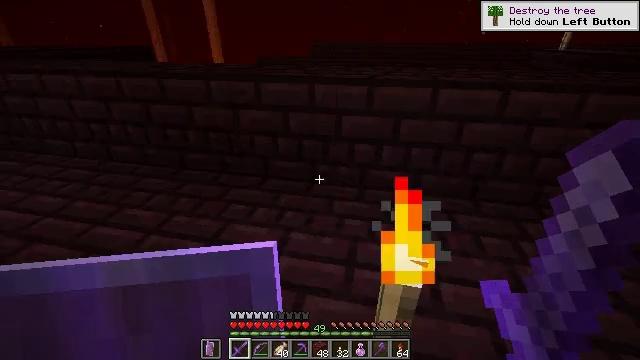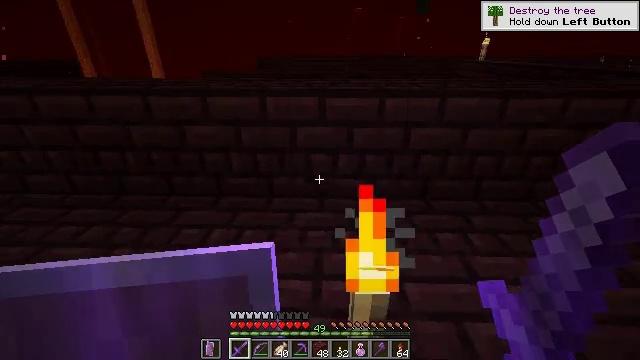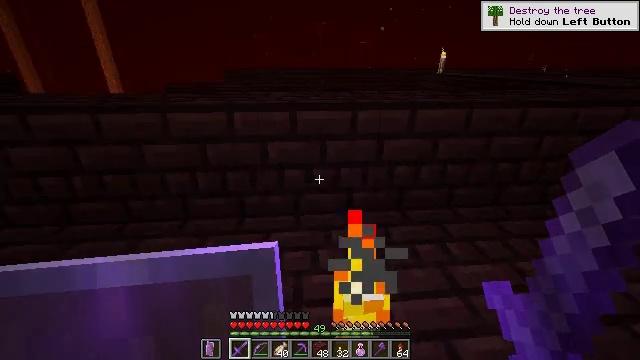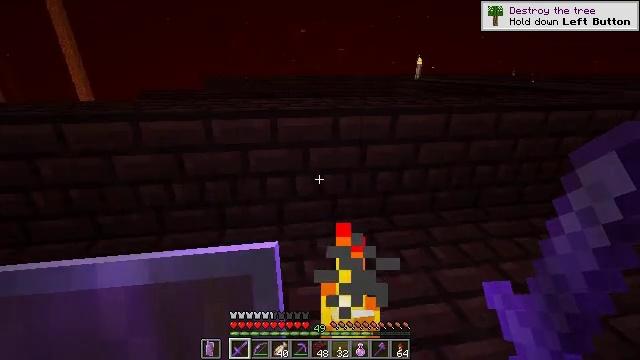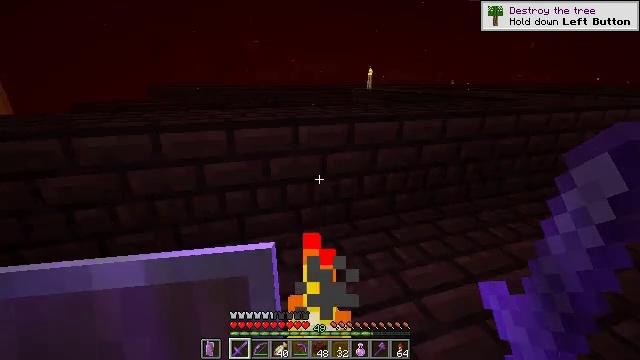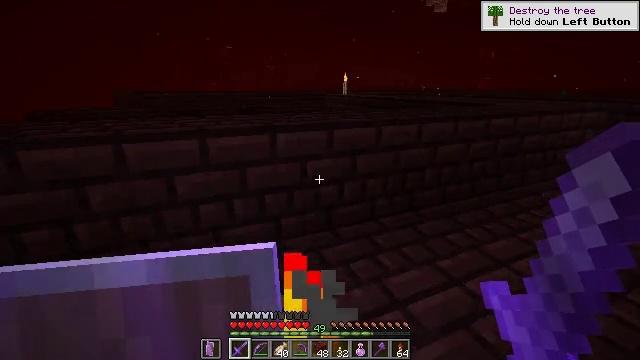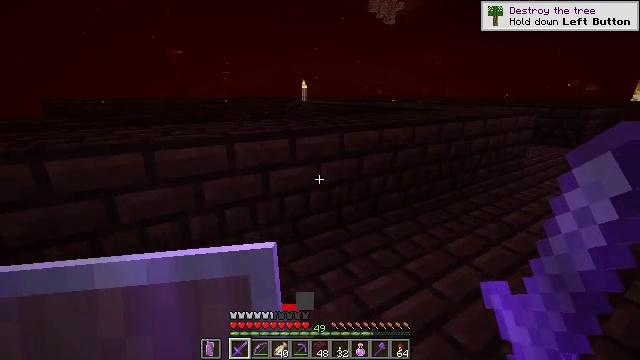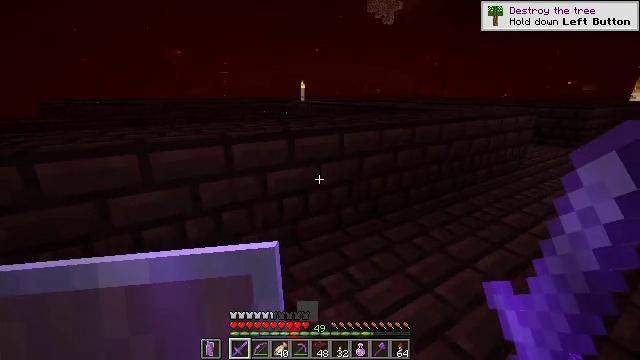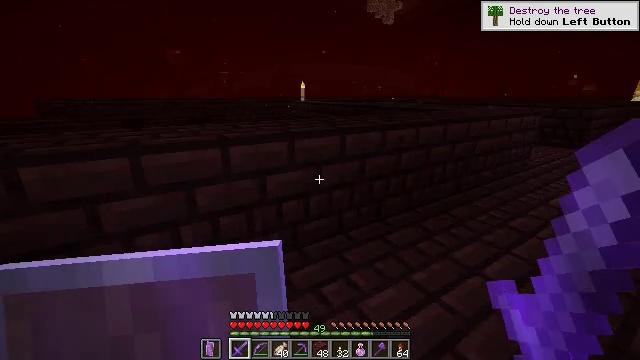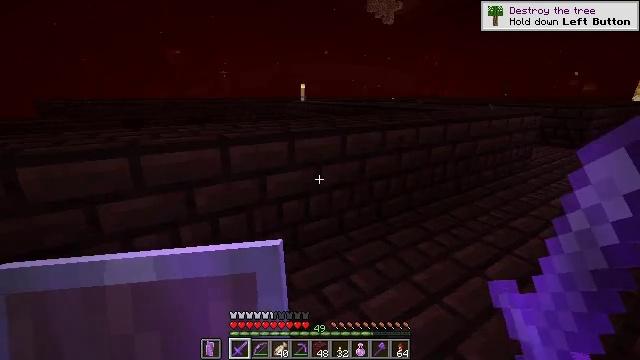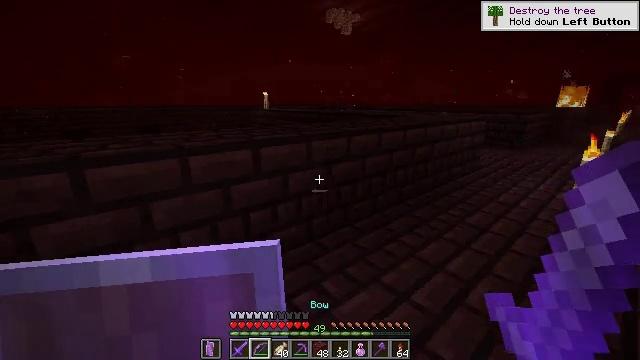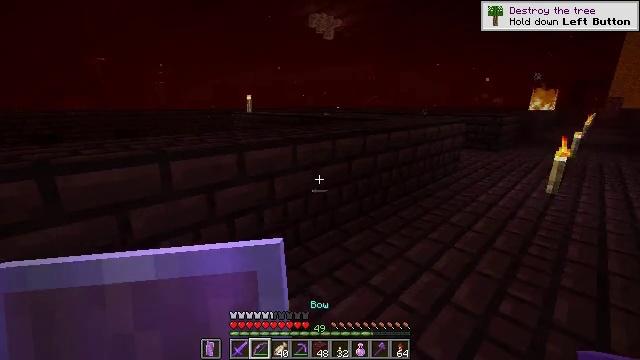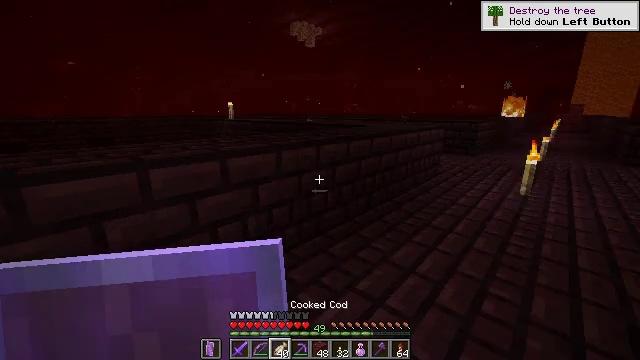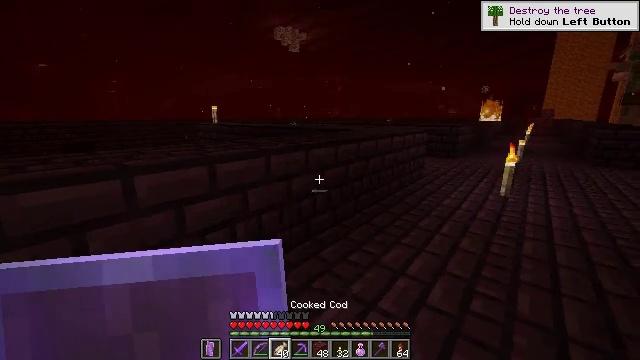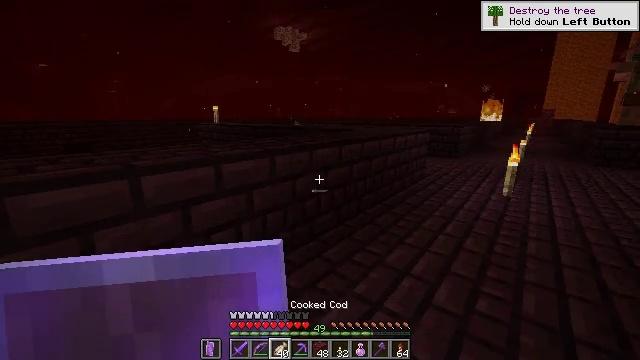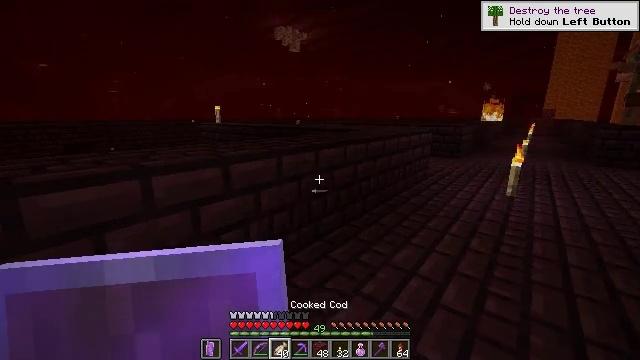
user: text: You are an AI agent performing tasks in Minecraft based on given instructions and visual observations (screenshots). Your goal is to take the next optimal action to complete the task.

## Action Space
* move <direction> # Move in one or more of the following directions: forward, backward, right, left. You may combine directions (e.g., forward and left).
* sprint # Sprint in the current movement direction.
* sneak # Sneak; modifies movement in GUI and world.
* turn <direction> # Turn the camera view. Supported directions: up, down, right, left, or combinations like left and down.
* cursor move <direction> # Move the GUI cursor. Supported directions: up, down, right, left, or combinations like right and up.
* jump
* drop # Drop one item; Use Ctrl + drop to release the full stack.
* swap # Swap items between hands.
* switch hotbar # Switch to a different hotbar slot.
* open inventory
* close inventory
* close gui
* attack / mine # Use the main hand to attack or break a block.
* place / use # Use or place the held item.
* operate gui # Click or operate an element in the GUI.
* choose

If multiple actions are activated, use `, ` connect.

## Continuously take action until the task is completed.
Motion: motion action
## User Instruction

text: Collect nether bricks for building.
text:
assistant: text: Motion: move forward, sneak, turn right and up
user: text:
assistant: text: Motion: move forward, sneak, turn right and up
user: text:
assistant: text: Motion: move forward, sneak, turn right and up
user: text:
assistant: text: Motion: move forward, sneak, turn right and up
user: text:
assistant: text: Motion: move forward, sneak, turn right and up
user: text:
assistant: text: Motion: move forward, sneak, turn right and up
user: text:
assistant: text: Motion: move forward, sneak
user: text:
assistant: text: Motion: sneak
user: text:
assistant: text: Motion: sneak
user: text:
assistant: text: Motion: sneak, turn right and up
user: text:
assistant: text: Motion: sneak, turn right
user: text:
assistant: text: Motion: move left, sneak, turn right and up
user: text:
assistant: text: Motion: move left, sneak, turn right
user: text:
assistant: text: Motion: move left, sneak
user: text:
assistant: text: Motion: move left, sneak
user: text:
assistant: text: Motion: move left, sneak
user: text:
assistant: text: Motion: move left, sneak
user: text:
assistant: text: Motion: move left, sneak
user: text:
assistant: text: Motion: move left, sneak
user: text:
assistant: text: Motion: move left, sneak
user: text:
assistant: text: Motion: move left, sneak
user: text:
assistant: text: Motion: move left, sneak
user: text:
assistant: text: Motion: move left, sneak
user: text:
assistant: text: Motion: move left, sneak
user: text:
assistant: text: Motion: move left, sneak
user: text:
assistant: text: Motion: move left, sneak
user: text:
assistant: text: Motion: move left, sneak
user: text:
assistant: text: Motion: move left, sneak
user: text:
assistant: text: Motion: move left, sneak
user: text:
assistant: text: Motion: move left, sneak